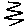
Label: zigzag